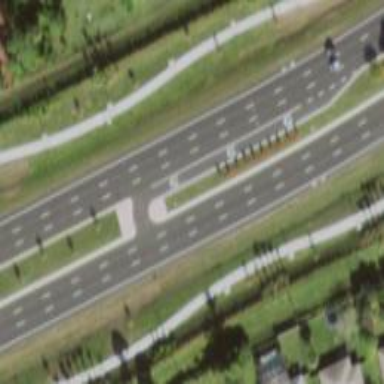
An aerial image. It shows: Secondary link road with asphalt surface and separate sidewalk.